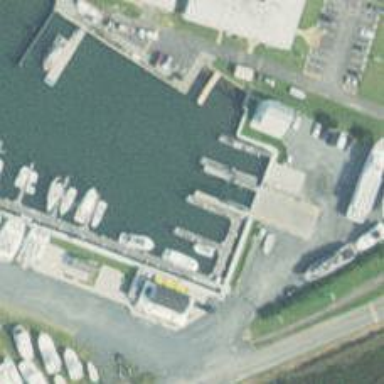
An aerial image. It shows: Pier used as boat lift along the waterway.